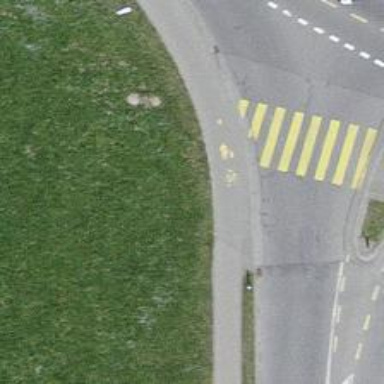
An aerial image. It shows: Sidewalk along the footway.